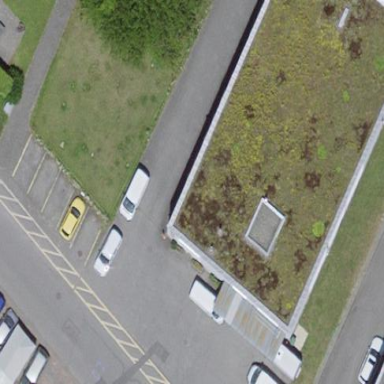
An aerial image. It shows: Commercial building.